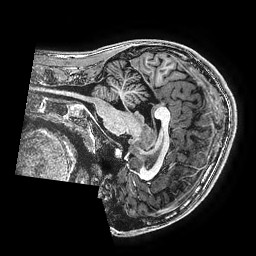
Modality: T1w
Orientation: sagittal
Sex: male
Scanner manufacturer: ge
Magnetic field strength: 3 T
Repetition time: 0.00766 s
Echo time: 0.003476 s